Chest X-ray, AP view. Patient: 58 years old, sex M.
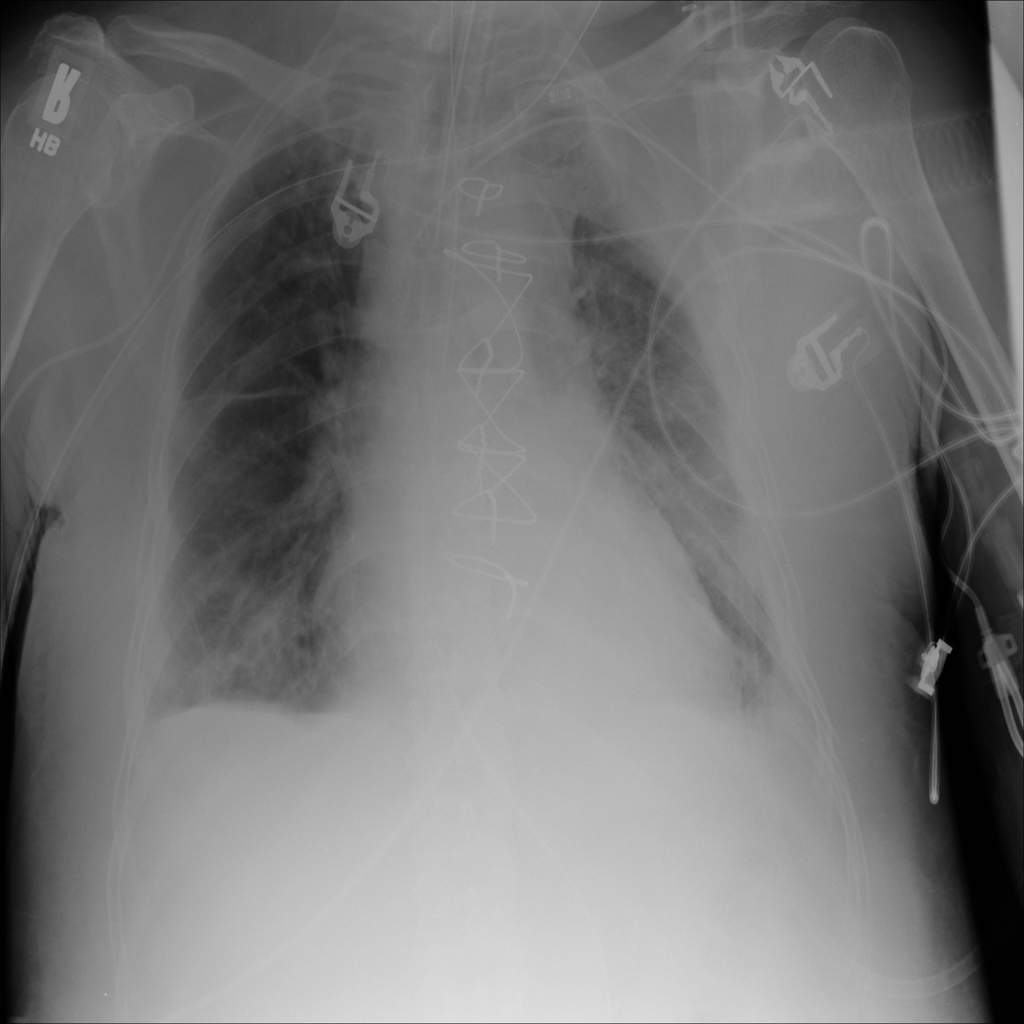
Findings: Pleural_Thickening